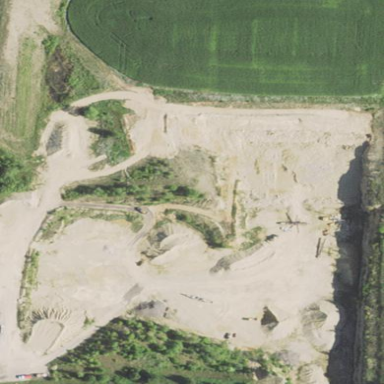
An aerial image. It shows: Quarry area.